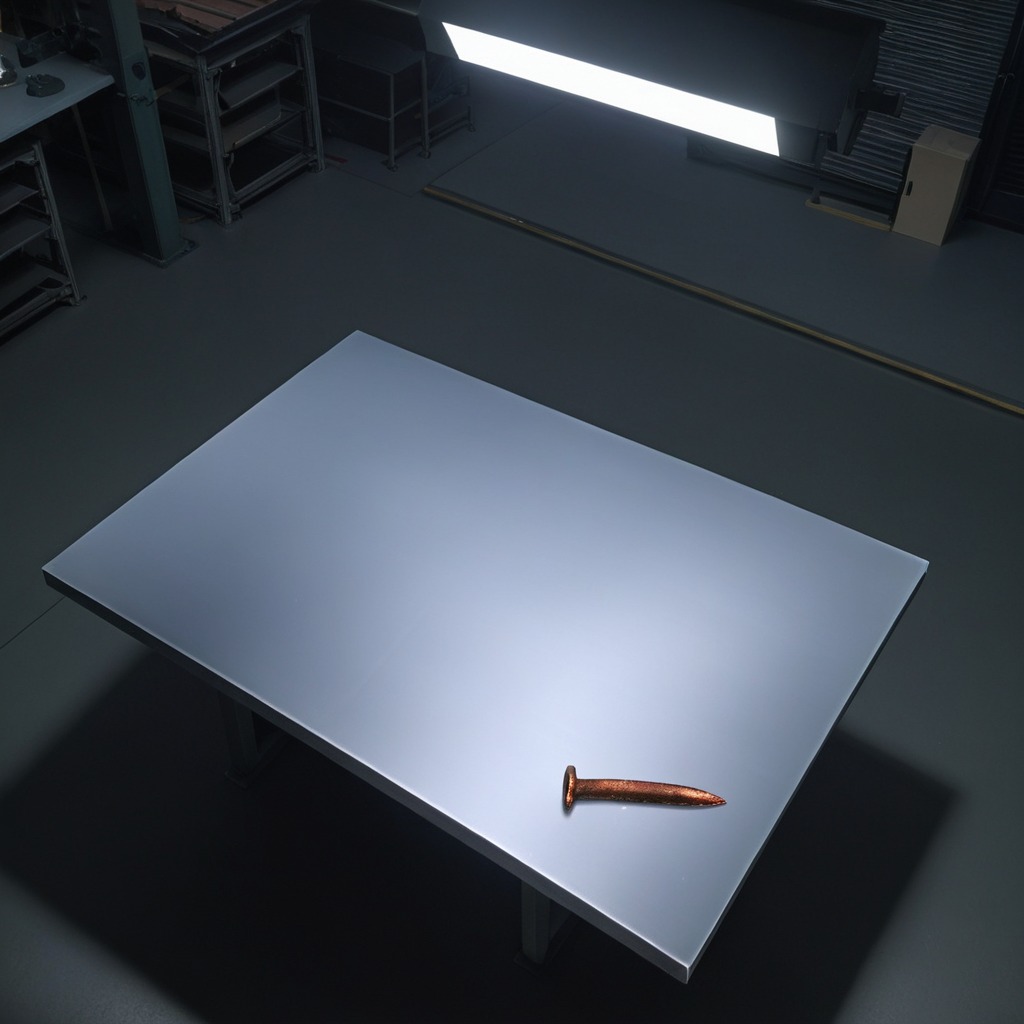
An iron nail is lying on the tabletop.